Aerial crown-view tile of a tropical tree (Barro Colorado Island, Panama), acquired 20250414:
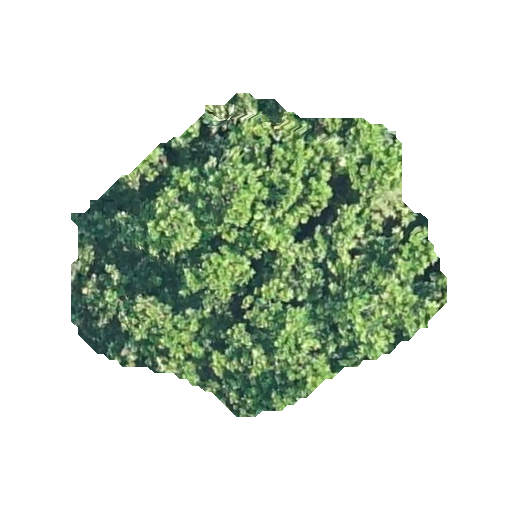
Species: Anacardium excelsum
GBIF accepted scientific name: Anacardium excelsum
Crown area: 123.744 m²